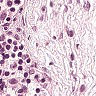
Metastatic tissue present: no